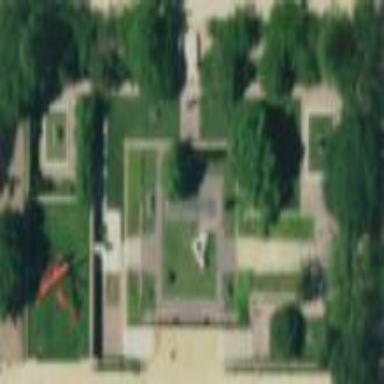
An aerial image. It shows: Park.